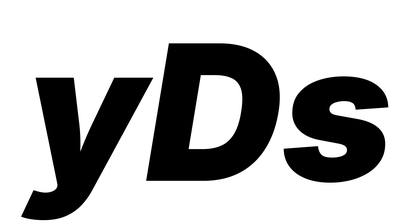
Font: Inter-Italic_Black_Italic